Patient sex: M
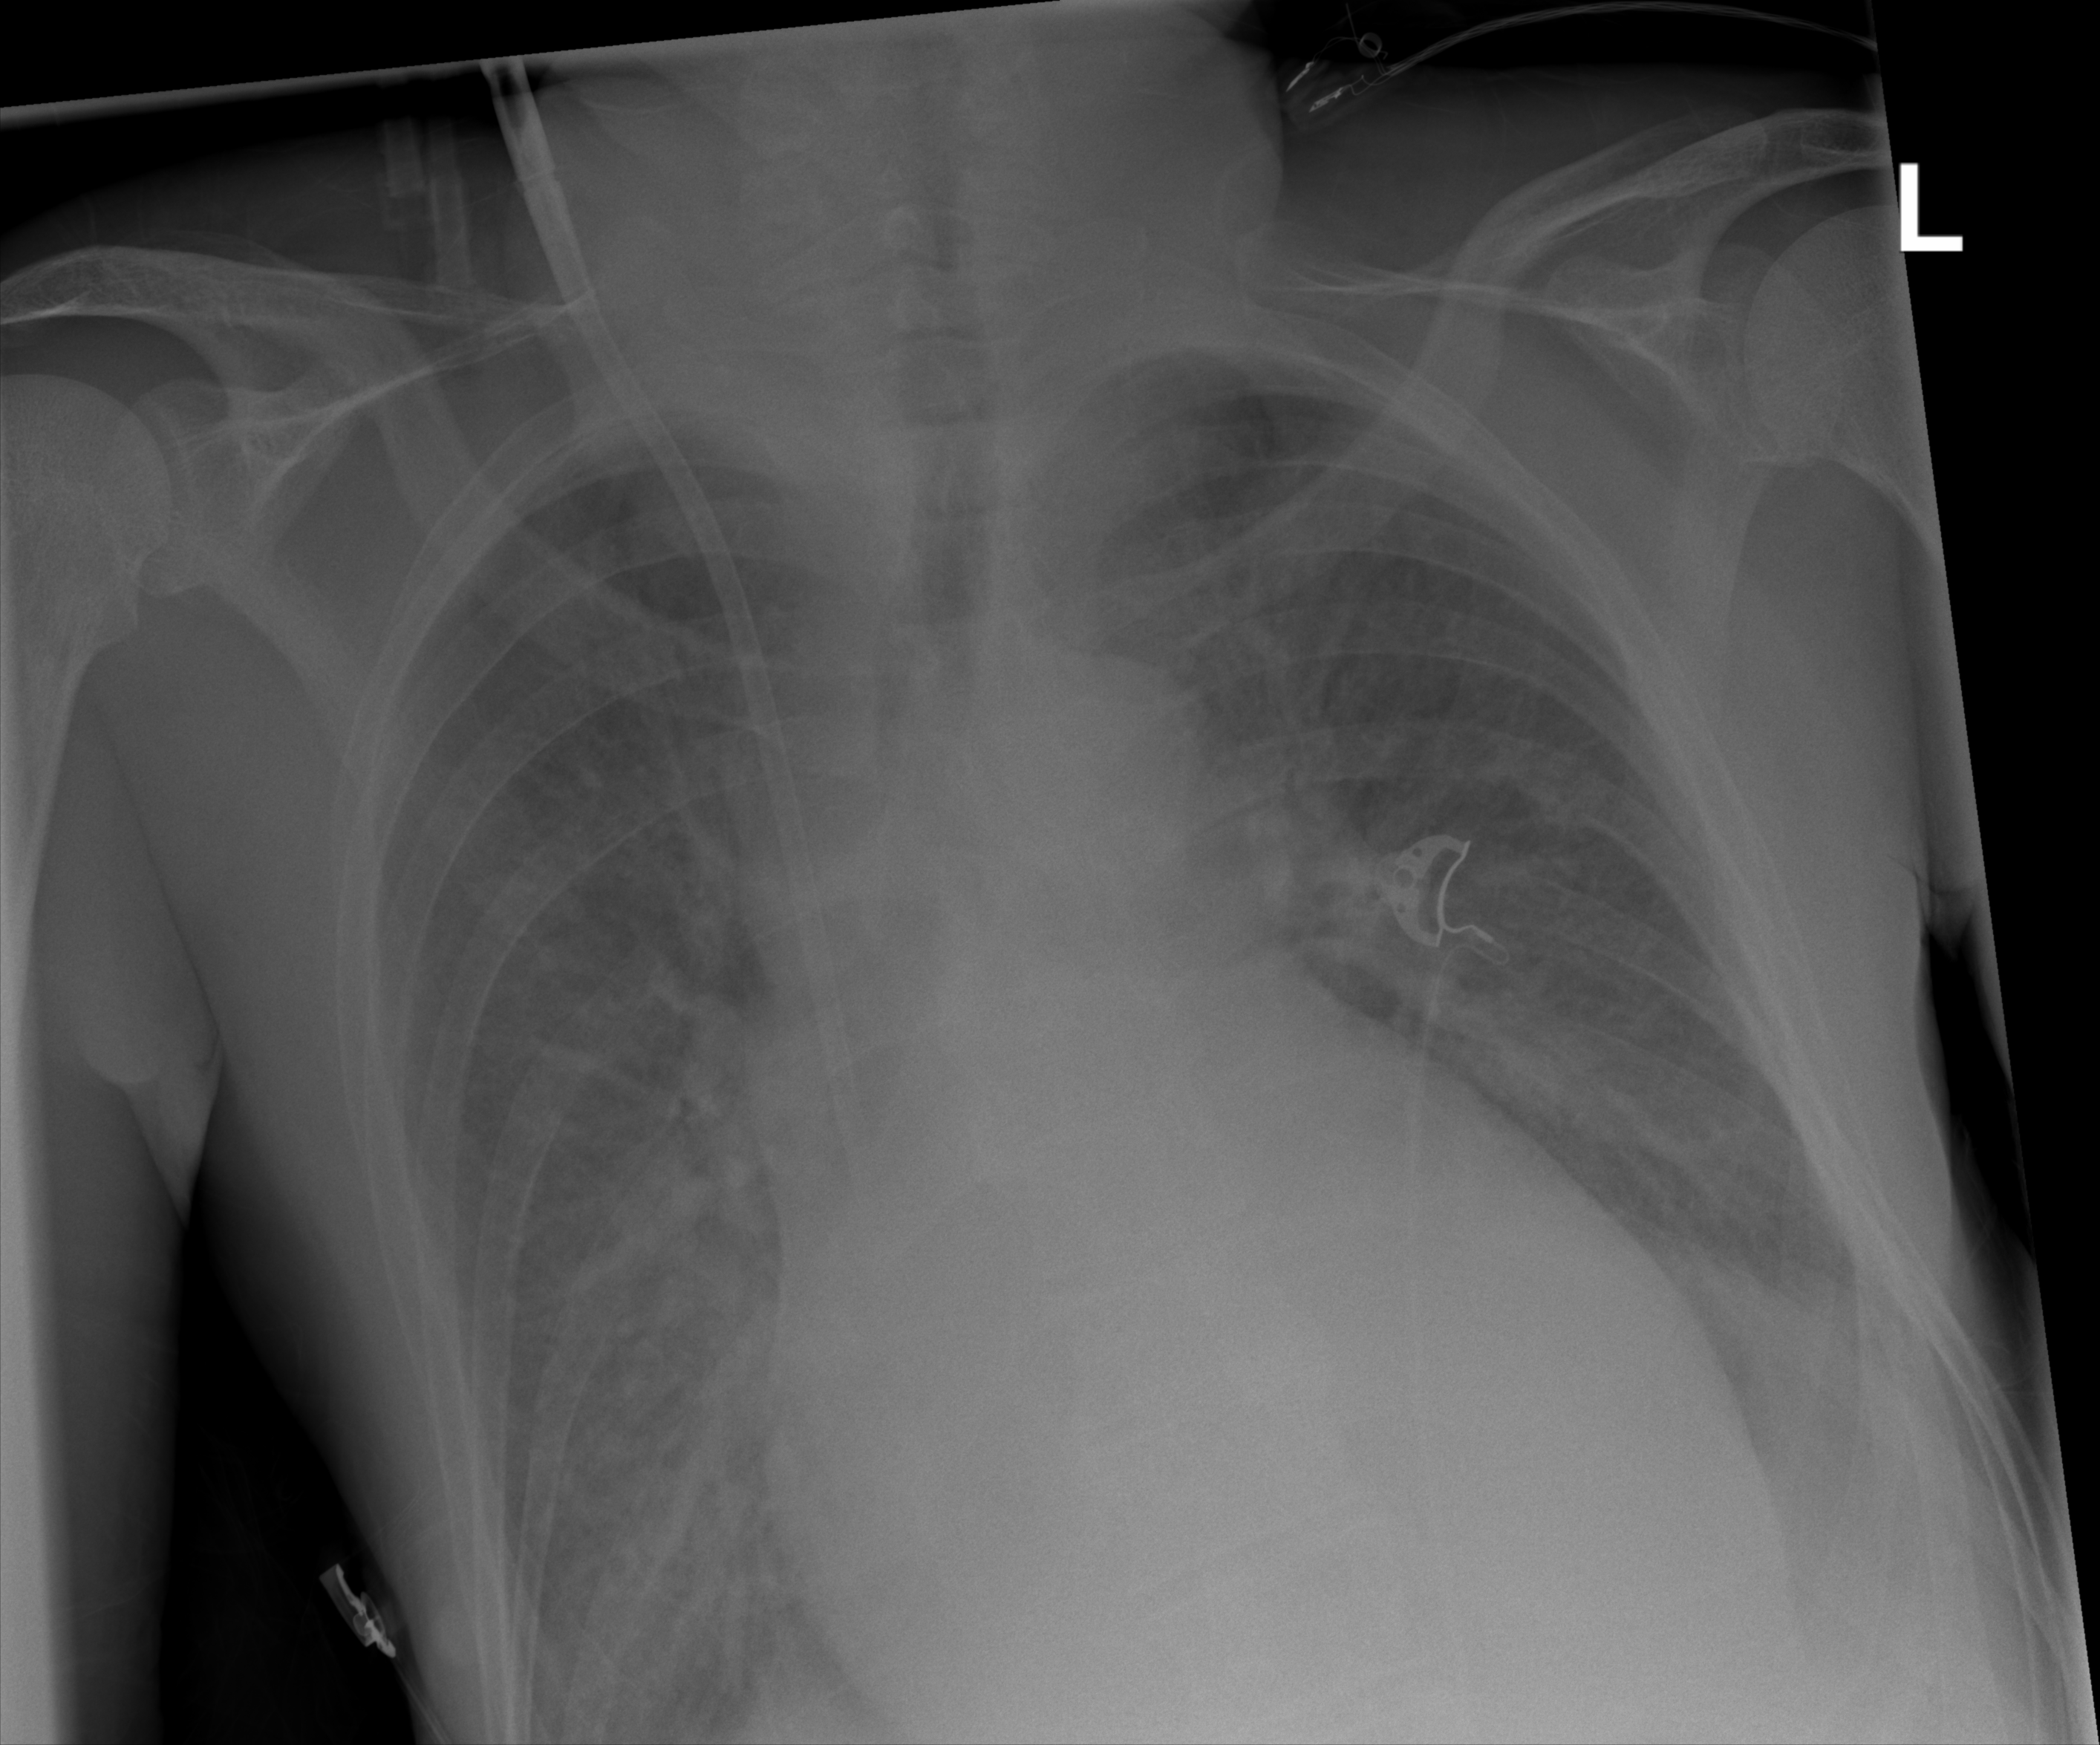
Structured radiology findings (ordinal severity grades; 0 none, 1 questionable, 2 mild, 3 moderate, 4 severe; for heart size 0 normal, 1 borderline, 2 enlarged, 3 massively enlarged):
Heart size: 2
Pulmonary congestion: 3
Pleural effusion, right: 2
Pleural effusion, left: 3
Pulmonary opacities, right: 2
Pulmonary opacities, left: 2
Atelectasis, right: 3
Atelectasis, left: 3